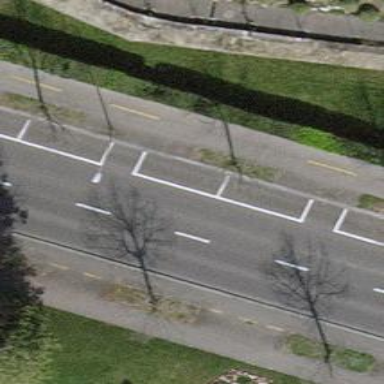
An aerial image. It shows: Avenue lined with trees.